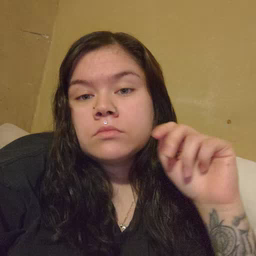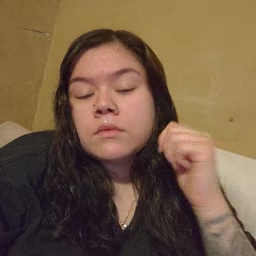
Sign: every